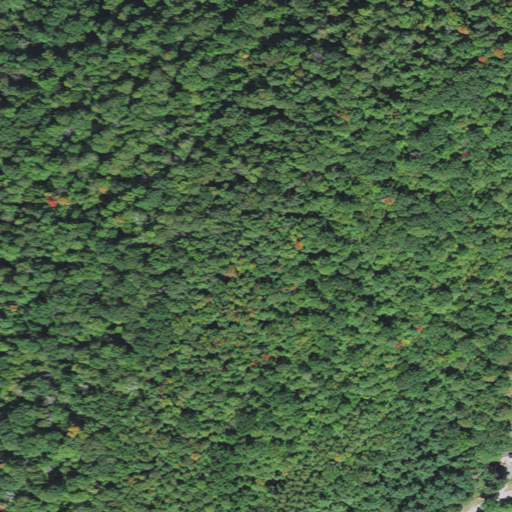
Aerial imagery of mountain in Vermont named Trumbull Mountain containing deciduous forest, mixed forest, shrub, open development, and pasture